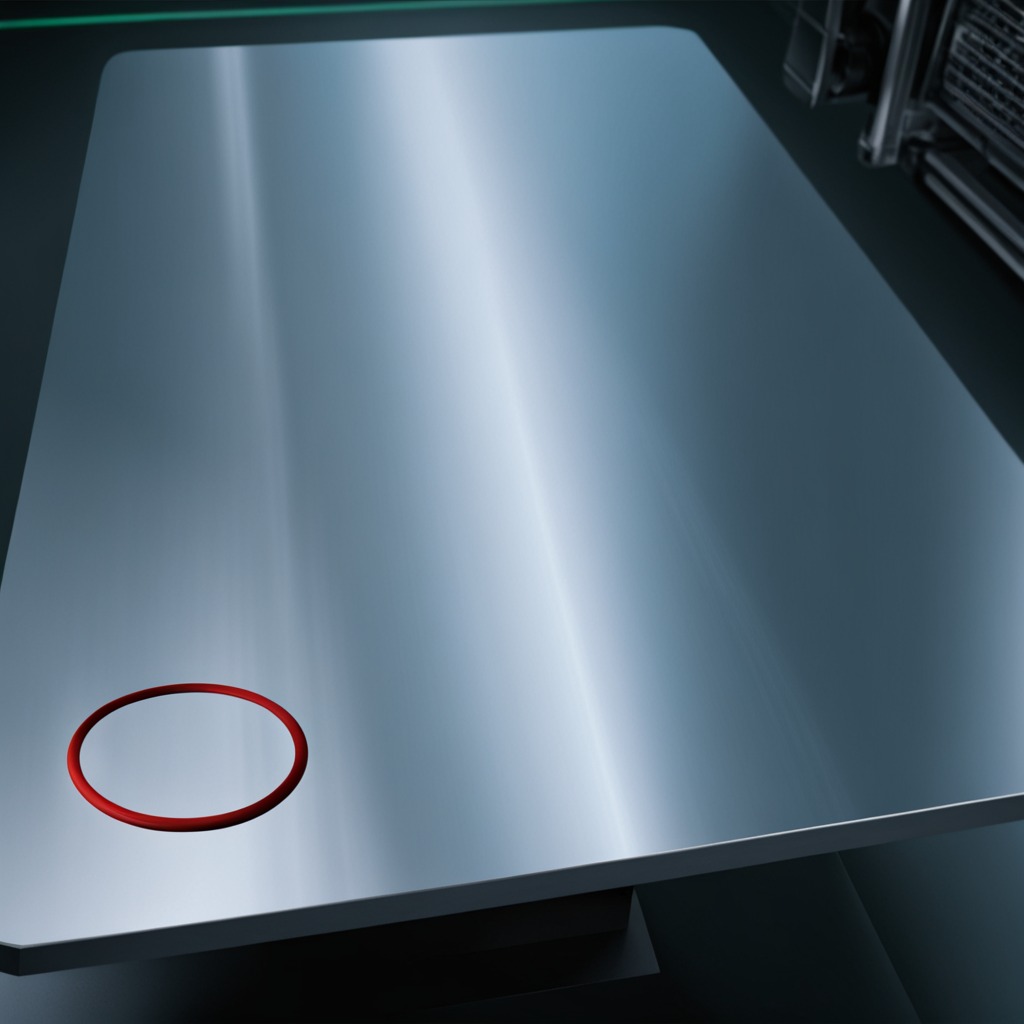
A rubber O-ring is lying on a metal table in a machine shop under fluorescent lights.